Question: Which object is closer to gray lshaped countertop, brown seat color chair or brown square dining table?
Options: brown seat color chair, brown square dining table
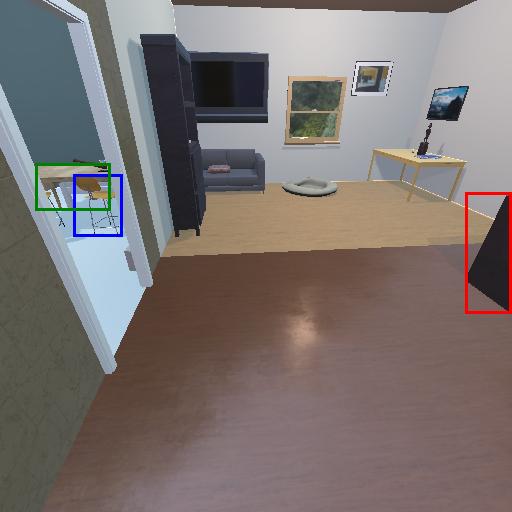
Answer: brown seat color chair